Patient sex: F
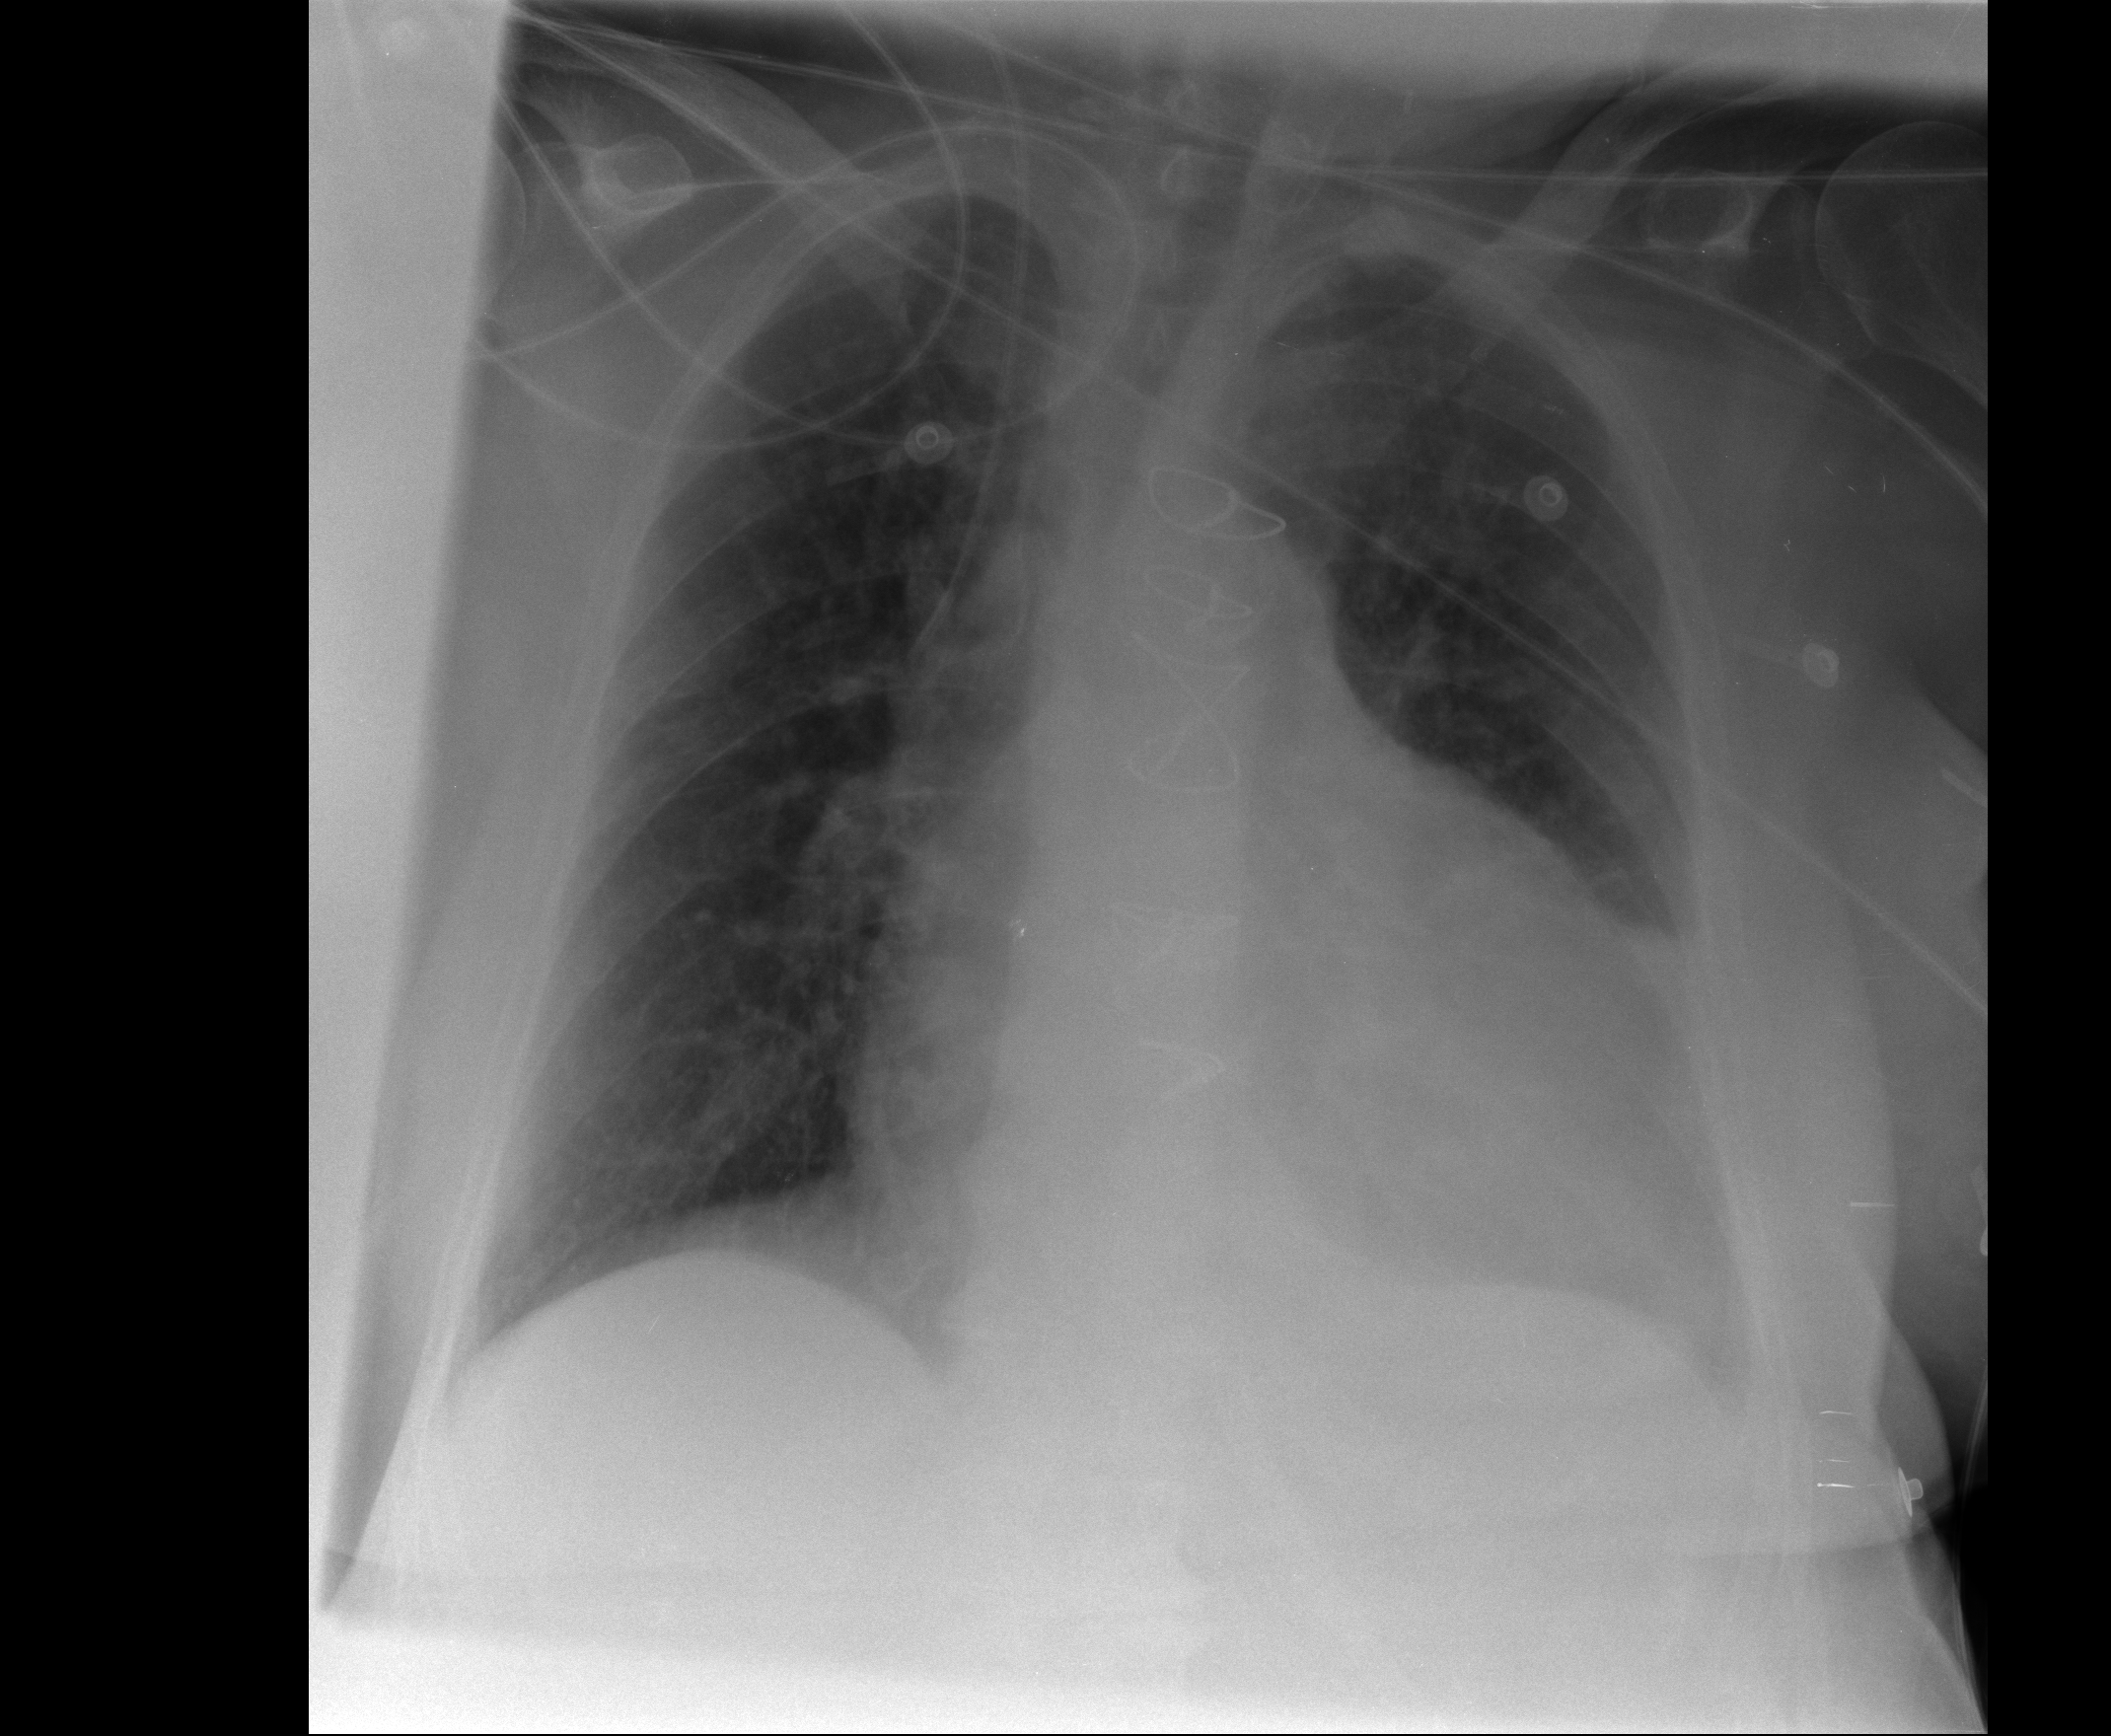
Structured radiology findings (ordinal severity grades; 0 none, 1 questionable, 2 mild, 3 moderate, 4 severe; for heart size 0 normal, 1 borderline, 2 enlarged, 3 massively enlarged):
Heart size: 2
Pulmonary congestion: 2
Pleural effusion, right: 0
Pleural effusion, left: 2
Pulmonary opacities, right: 0
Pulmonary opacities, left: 0
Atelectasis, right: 0
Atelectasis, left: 2